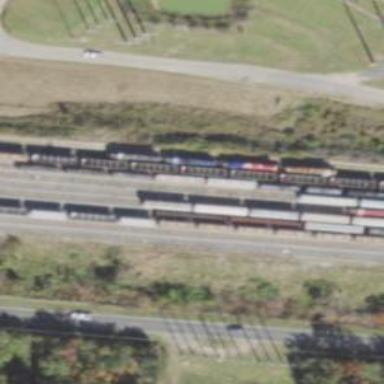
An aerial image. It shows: Railway yard.